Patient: sex F, age 73
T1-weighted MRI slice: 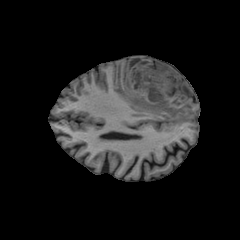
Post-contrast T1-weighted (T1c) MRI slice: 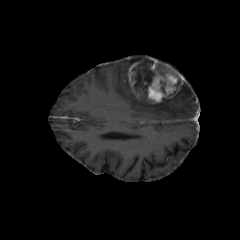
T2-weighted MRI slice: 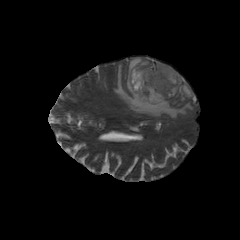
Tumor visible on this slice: yes
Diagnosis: Glioblastoma, IDH-wildtype
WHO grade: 4